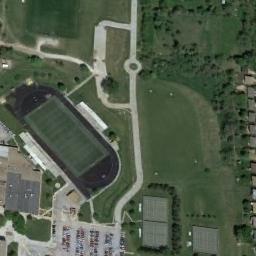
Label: ground_track_field